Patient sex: F
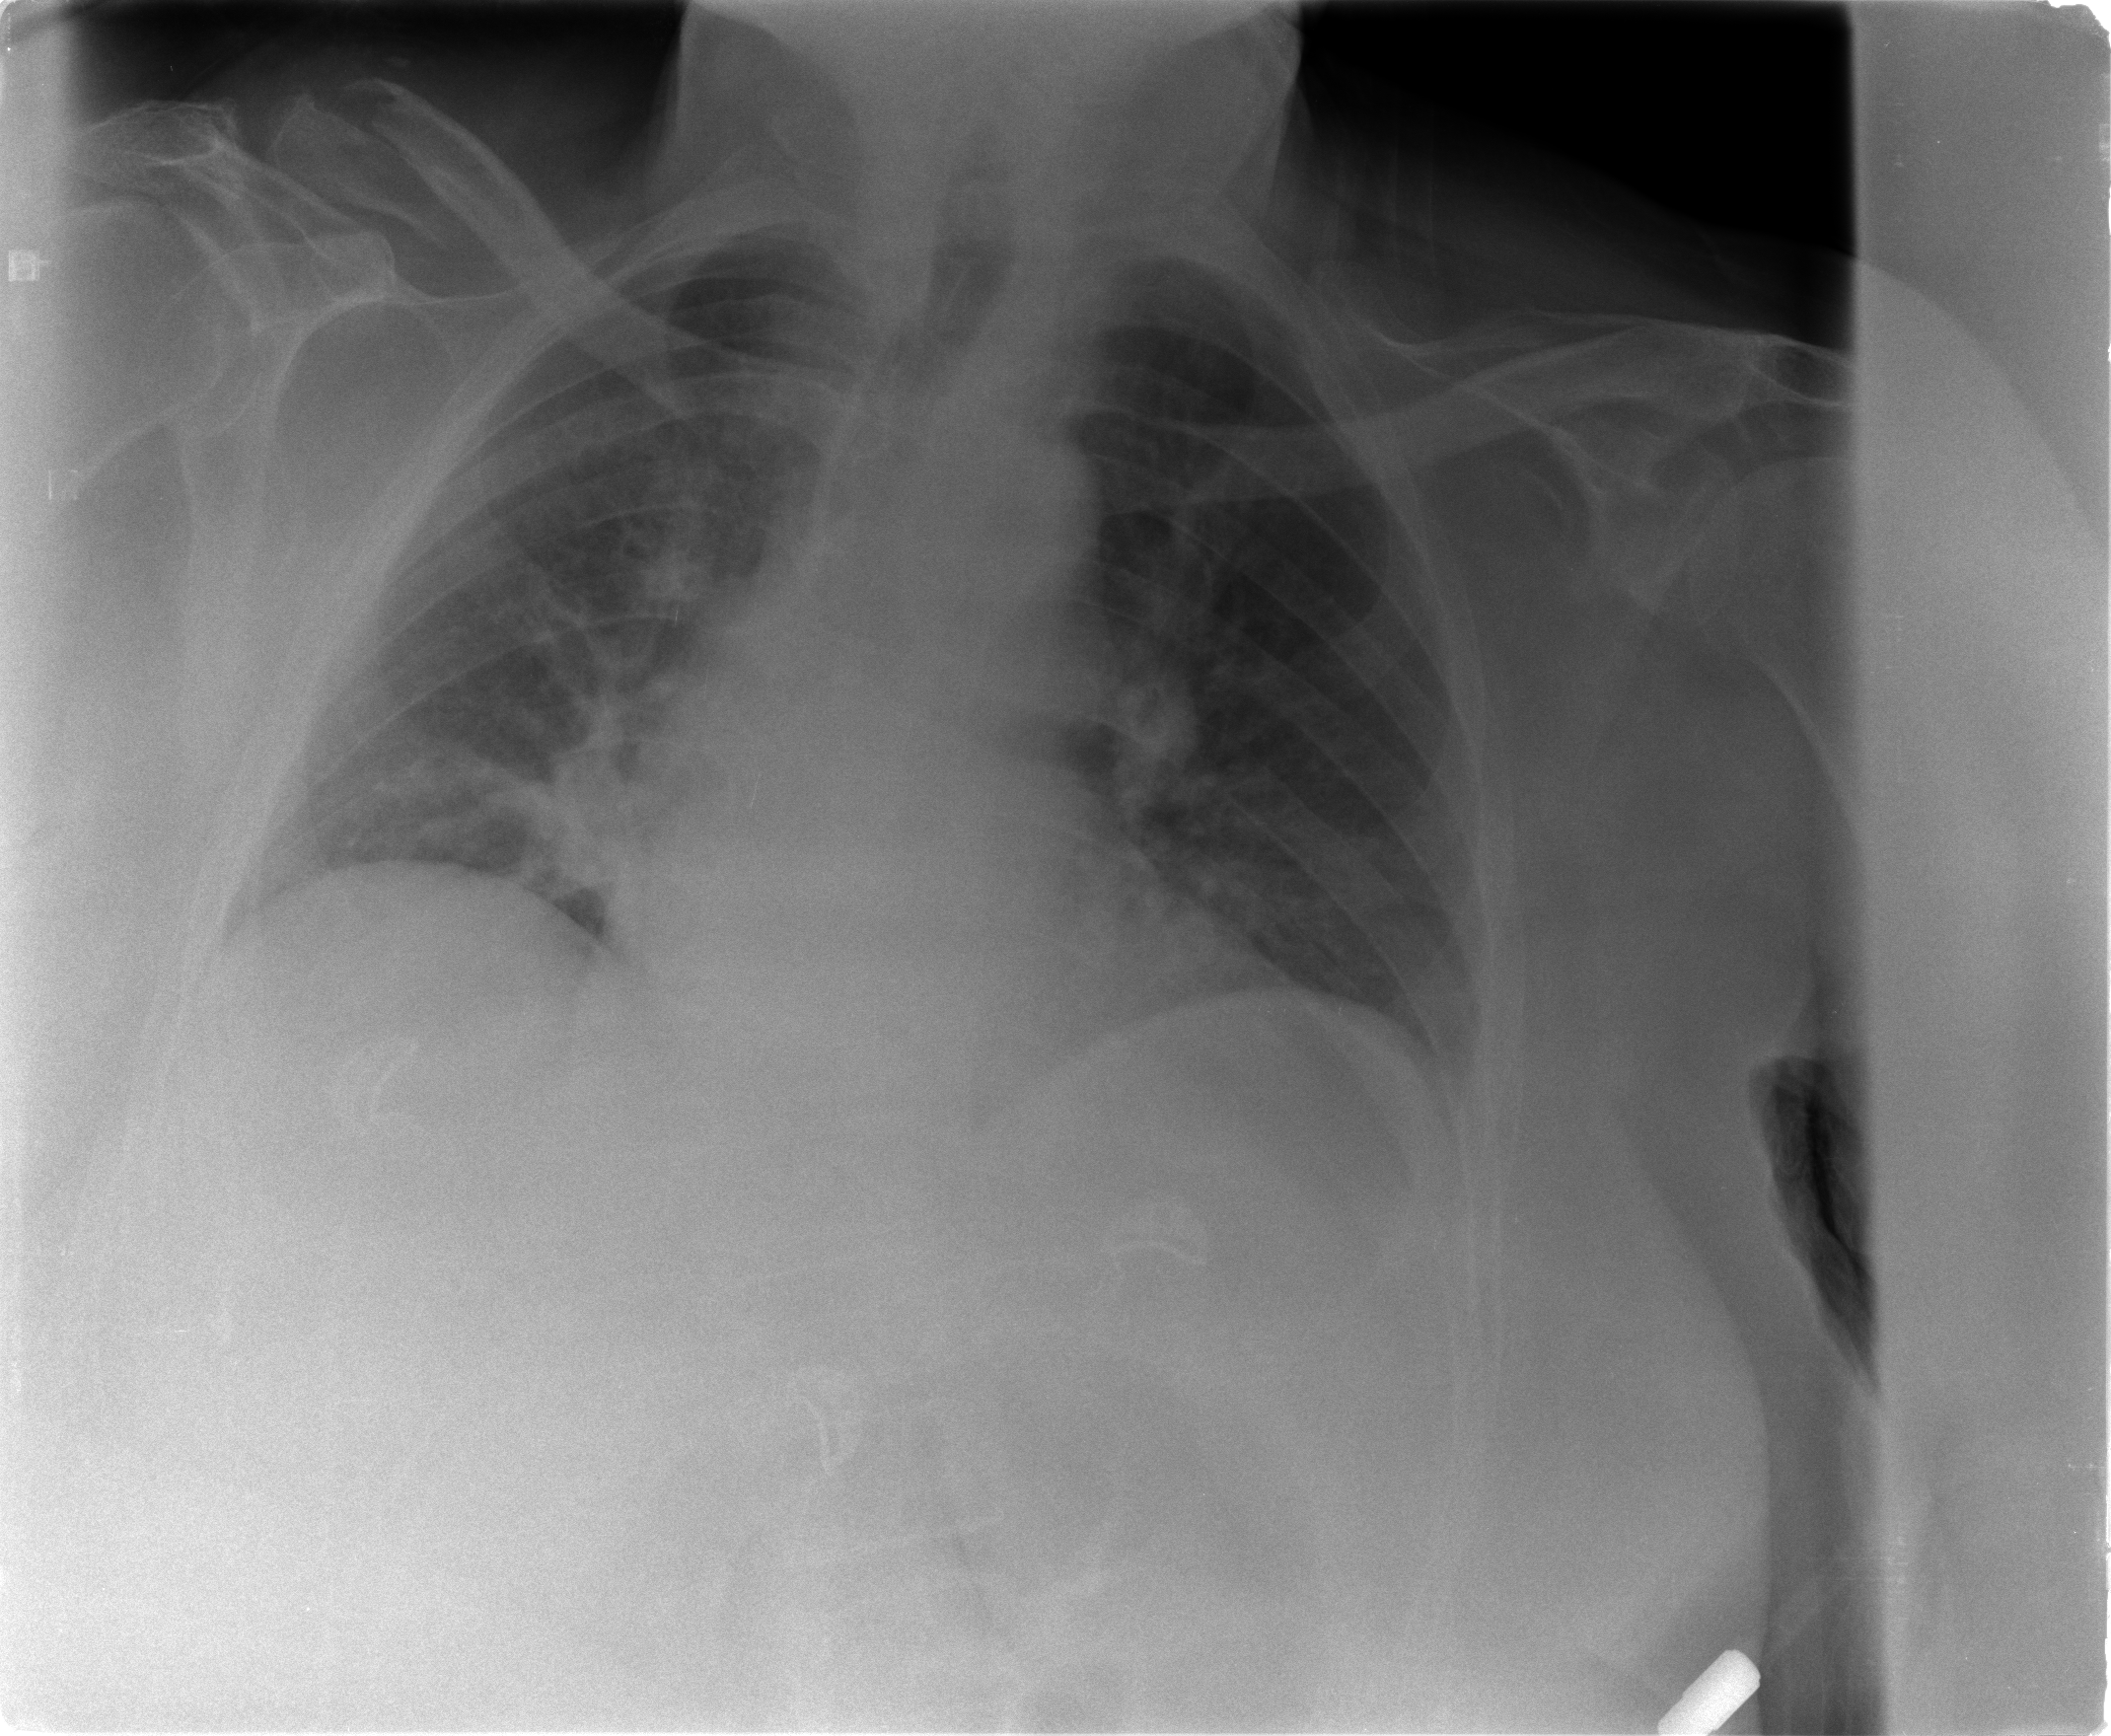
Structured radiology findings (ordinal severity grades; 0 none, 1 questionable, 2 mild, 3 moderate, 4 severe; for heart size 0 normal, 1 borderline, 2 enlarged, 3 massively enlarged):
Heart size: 1
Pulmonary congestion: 2
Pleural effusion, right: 0
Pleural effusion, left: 1
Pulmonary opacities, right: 2
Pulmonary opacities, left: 0
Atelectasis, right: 2
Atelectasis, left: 2